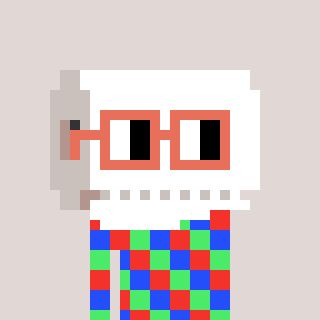
a pixel art character with square orange glasses, a toiletpaper-full-shaped head and a purple-colored body on a warm background